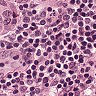
Metastatic tissue present: yes